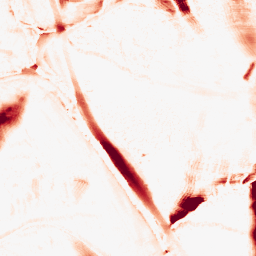
Category: morphological
Decomposition family: morphological_ellipse
Decomposition parameters: operation: opening
width: 20
height: 50
Upsampling method: quadratic
Upsampling parameters: scale: 2
Upsampling scale: 2